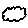
Label: cloud